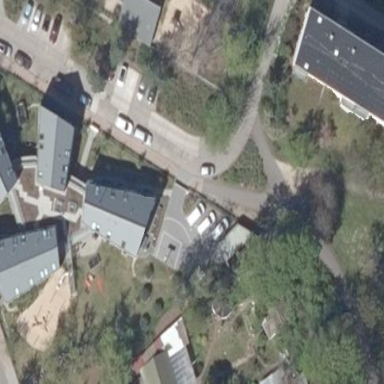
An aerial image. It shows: Residential building.